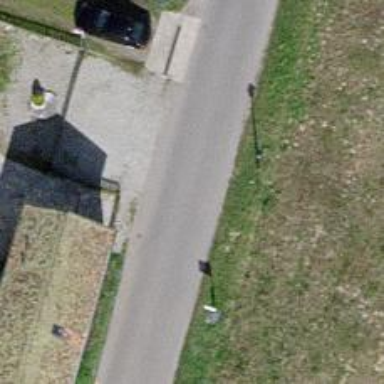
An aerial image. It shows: Bus stop equipped with public transport stop position.